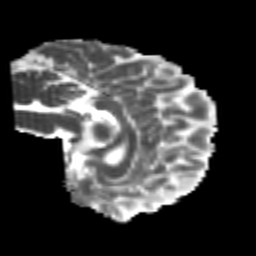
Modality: MD
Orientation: sagittal
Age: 20
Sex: female
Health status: healthy
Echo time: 0.074 s